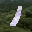
Label: 1